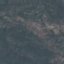
Land use / land cover class: HerbaceousVegetation